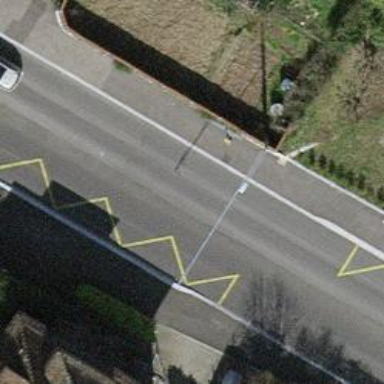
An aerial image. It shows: Trolleybus stop position for public transport.